Field crop: maize
Growth stage: 1
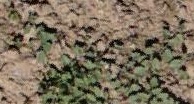
Species: convolvulus